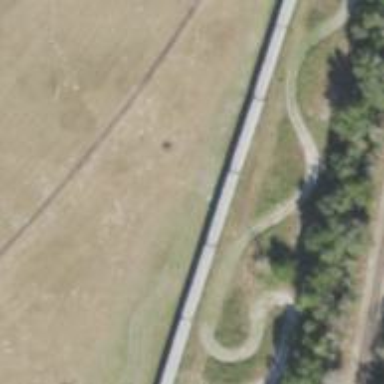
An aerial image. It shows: Historic railway car.